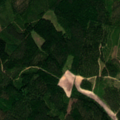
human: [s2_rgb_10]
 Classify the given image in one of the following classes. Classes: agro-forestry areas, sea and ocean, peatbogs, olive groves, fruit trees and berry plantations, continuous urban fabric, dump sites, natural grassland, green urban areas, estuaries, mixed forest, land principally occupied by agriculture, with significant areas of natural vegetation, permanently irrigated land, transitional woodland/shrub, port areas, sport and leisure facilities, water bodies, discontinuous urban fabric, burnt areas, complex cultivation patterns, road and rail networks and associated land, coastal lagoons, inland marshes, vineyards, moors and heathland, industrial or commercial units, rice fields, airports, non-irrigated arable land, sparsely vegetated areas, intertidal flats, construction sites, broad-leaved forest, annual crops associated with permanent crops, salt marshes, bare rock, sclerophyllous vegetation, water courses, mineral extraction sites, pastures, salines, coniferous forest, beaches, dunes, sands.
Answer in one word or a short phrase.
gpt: coniferous forest, mixed forest, transitional woodland/shrub